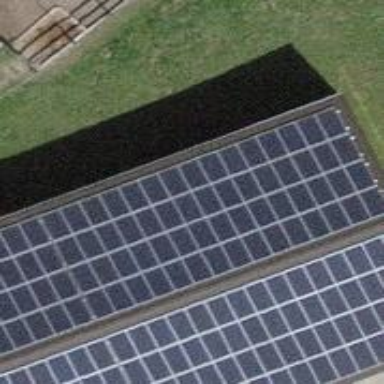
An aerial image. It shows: Solar power generator.